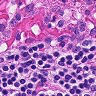
Metastatic tissue present: no